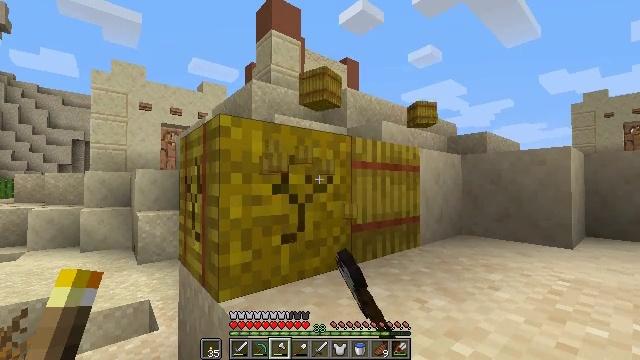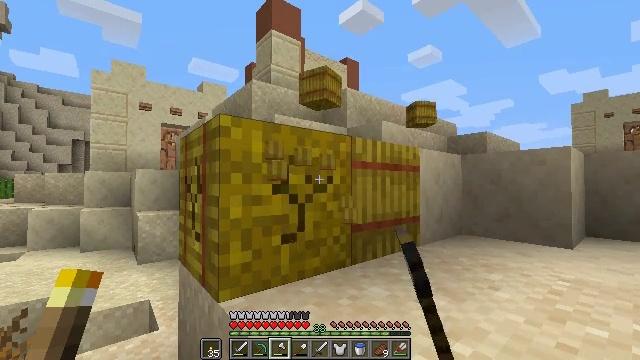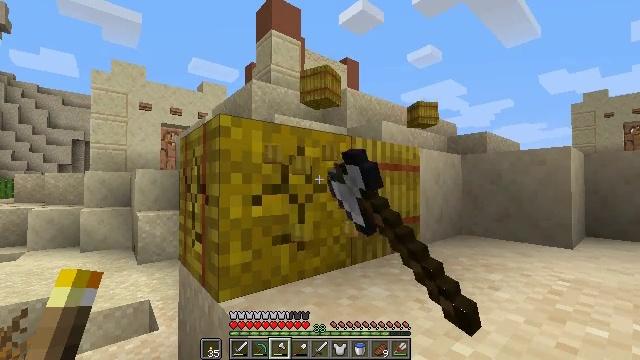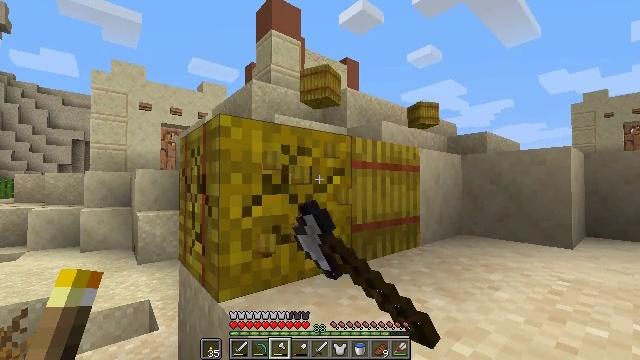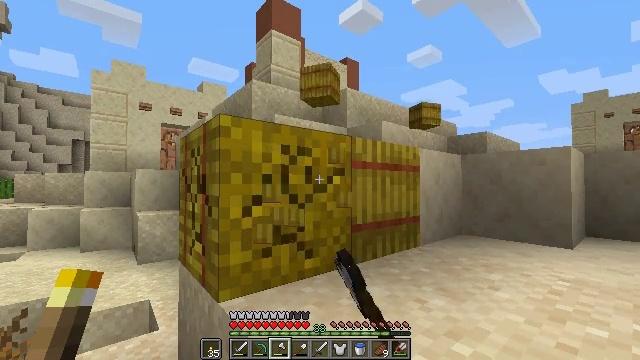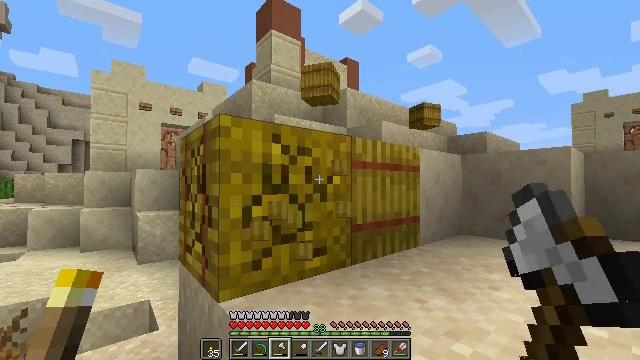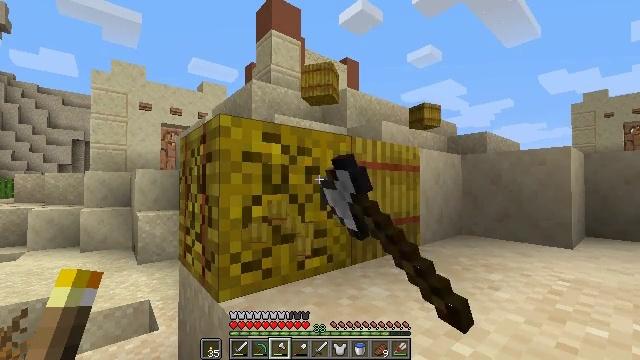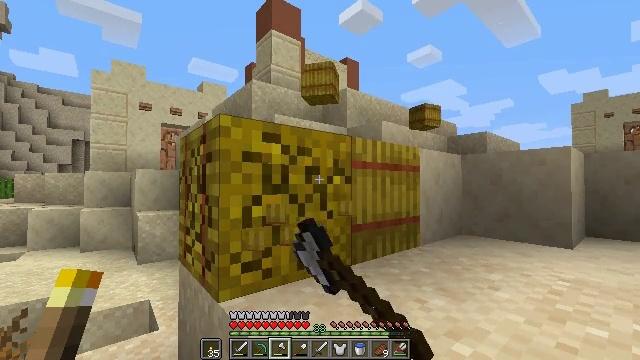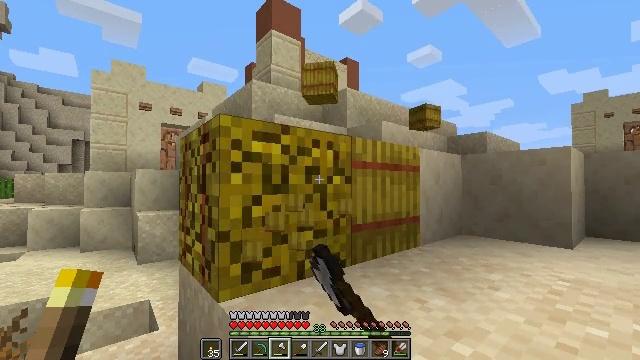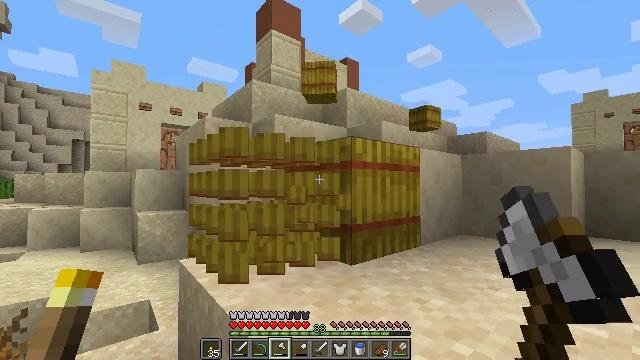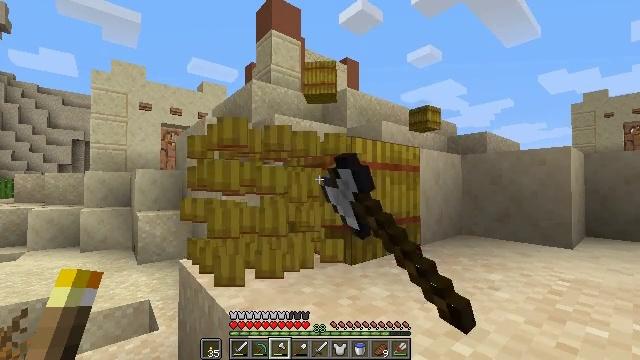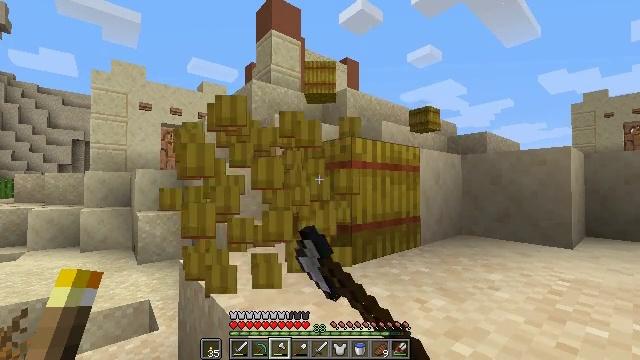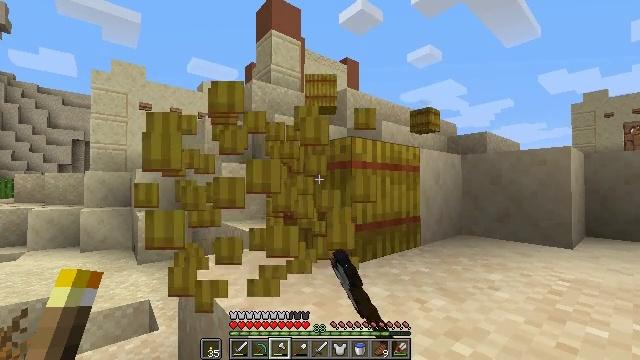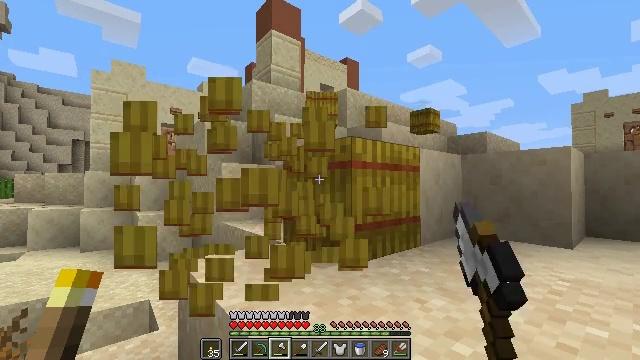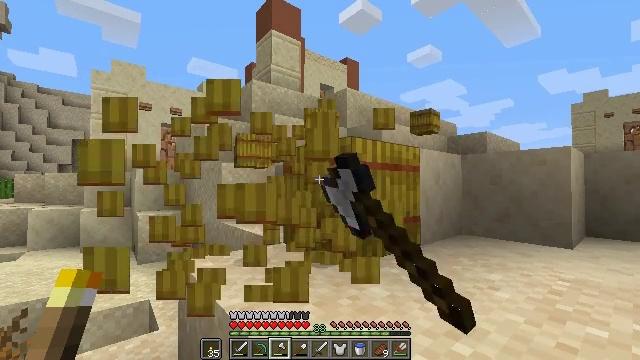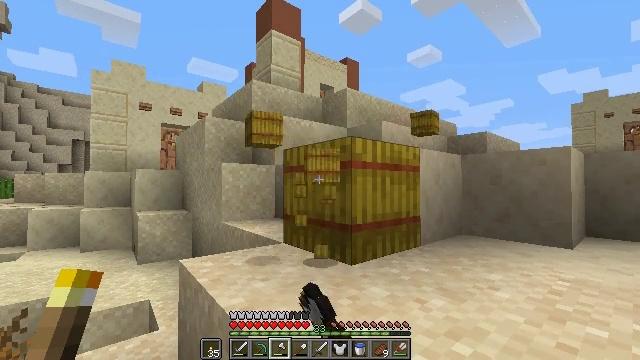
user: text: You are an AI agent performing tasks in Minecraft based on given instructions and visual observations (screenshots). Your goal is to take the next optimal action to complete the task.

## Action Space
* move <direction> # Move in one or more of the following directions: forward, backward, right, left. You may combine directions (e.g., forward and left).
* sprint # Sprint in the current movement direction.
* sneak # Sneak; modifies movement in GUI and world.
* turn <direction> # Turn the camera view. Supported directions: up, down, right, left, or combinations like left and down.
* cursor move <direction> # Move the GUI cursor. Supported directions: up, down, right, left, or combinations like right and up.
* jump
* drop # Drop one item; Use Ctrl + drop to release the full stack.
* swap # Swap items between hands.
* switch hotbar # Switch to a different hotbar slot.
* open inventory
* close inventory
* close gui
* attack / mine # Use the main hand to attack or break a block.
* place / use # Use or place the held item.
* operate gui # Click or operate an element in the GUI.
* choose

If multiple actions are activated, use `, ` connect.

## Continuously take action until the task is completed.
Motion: motion action
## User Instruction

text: Break the hay block to collect it.
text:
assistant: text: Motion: attack / mine
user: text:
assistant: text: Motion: attack / mine
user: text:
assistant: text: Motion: attack / mine
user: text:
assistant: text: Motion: attack / mine
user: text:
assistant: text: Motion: attack / mine
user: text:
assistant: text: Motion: attack / mine
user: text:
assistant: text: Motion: attack / mine
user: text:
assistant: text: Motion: attack / mine
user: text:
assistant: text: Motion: attack / mine
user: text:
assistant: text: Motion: attack / mine
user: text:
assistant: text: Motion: attack / mine
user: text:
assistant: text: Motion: attack / mine
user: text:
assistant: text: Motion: attack / mine
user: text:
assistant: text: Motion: attack / mine
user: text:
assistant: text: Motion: attack / mine
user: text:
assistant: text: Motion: attack / mine
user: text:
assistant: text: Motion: attack / mine
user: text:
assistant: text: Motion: attack / mine
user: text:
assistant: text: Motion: attack / mine
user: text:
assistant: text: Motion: attack / mine
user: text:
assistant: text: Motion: attack / mine
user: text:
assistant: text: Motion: attack / mine
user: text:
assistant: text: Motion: attack / mine
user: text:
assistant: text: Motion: attack / mine
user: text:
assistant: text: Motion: attack / mine
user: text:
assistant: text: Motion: attack / mine
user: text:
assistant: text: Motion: attack / mine
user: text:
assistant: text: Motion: attack / mine
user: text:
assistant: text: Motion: attack / mine
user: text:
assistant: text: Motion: attack / mine